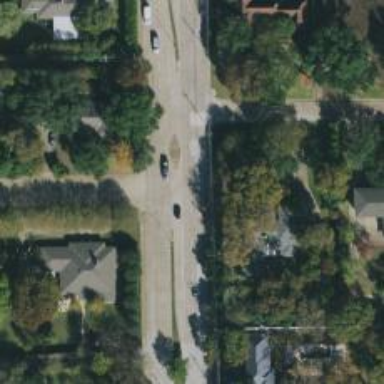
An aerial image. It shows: Residential road.